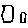
Label: square